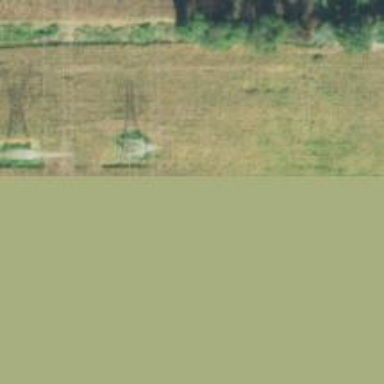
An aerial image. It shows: Lattice structure tower used for power transmission.